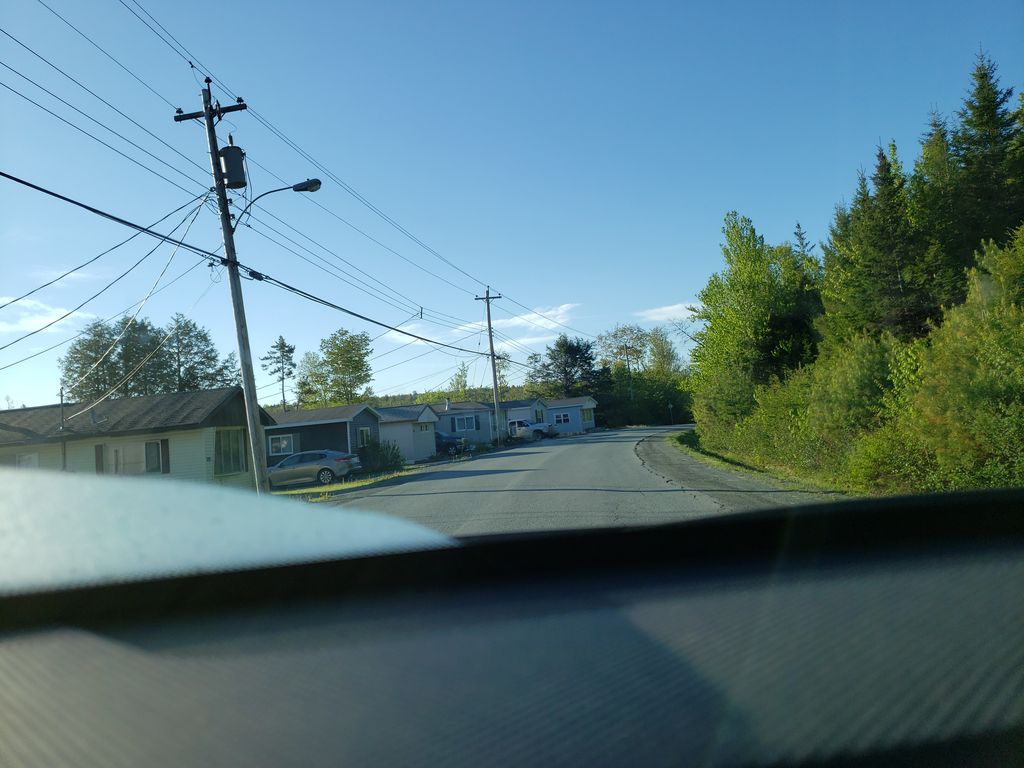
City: halifax